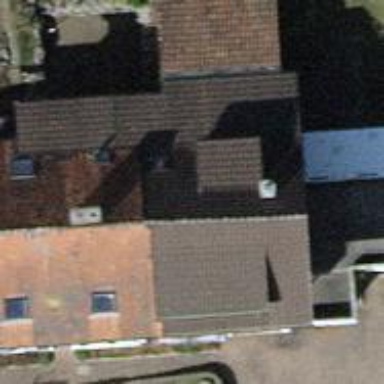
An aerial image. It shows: Detached building.